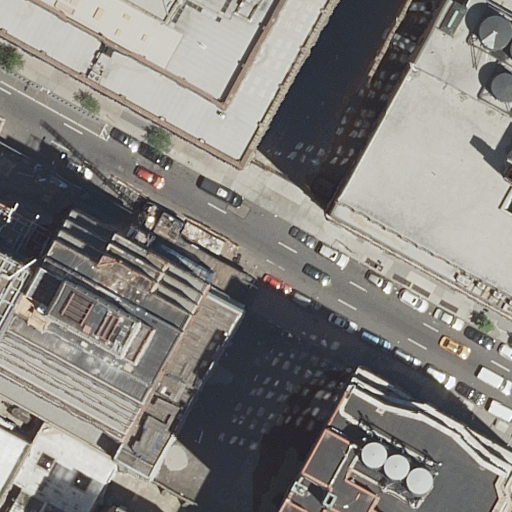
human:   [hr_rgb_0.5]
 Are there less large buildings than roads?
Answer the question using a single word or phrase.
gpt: no

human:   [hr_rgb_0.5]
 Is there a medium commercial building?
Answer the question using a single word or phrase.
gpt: no

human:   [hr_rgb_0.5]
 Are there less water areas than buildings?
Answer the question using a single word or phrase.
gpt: yes

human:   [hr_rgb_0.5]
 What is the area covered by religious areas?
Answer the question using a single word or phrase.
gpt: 0m2

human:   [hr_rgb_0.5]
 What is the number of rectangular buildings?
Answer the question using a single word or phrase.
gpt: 8

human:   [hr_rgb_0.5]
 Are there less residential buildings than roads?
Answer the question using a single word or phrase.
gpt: no

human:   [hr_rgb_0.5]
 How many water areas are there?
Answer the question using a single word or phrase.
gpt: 0

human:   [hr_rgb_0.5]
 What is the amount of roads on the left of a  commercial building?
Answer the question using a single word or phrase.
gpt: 0

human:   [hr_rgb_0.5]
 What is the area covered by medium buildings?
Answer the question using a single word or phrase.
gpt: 940m2

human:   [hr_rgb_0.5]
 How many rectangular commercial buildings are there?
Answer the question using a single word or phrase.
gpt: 0

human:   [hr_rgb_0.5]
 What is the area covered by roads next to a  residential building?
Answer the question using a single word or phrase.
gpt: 0m2

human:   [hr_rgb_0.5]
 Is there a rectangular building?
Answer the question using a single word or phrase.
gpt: yes

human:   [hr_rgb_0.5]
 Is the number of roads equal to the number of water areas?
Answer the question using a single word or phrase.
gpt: no

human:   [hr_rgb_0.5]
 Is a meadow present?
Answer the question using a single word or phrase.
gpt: no

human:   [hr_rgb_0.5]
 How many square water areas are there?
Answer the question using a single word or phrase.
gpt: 0

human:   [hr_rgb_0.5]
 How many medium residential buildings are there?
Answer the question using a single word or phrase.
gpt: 5

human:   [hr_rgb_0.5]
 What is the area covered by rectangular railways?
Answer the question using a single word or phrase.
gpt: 0m2

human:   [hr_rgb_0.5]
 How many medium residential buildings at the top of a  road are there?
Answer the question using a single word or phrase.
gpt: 1

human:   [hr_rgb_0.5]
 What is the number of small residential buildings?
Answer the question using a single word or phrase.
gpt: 3

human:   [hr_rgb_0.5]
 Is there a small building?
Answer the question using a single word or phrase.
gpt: yes

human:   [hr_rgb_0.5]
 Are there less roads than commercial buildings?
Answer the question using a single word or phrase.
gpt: no

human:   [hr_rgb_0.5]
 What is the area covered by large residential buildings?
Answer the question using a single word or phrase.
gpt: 5441m2

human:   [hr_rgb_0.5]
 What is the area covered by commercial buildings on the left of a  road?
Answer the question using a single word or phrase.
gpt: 0m2

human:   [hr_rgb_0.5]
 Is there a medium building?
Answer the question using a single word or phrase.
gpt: yes

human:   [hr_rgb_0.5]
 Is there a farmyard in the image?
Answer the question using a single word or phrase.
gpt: no

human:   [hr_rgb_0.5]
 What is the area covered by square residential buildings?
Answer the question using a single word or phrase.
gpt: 0m2

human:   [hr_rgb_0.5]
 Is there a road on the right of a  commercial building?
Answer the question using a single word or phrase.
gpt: no

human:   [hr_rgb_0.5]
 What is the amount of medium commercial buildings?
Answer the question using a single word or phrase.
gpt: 0

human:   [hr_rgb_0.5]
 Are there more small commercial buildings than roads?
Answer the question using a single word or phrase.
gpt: no

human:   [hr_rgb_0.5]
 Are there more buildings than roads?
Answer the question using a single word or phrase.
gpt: yes

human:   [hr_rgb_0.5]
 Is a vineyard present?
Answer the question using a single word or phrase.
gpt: no

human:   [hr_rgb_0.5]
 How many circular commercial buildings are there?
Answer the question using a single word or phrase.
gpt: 0

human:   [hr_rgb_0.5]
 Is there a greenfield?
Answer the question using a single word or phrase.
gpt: no

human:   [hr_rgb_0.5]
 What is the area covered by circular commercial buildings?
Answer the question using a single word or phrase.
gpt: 0m2

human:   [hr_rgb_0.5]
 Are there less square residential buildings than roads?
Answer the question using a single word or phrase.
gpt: yes

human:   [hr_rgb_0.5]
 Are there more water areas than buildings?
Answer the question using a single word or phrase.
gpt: no